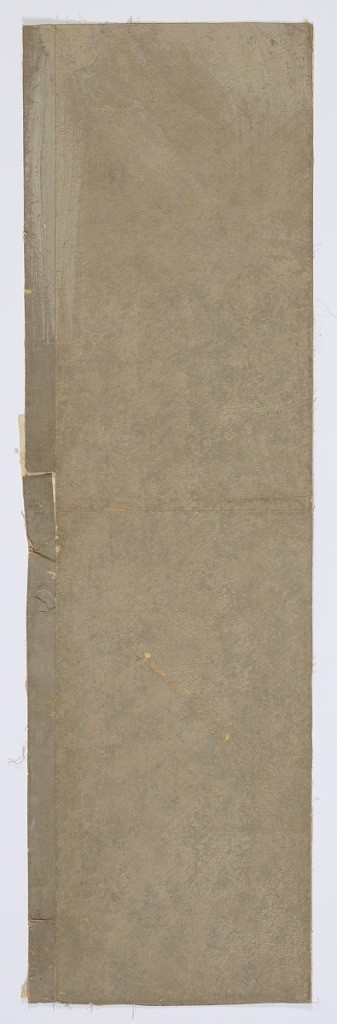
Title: "Vues d'Italie" [Bay of Naples]
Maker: Dufour et Leroy
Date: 1815–20
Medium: Block-printed, mounted on muslin
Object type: Scenic
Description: In sepia tones